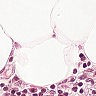
Metastatic tissue present: no